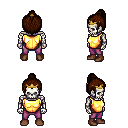
a pixel art fantasy rpg character, male body template, skeleton, gold chest armor, magenta pants, brown short topknot hairstyle, gold tiara, brown shoes, four views (front, back, left, right), 2x2 character sprite sheet, small pixel art, hard edges, no anti-aliasing